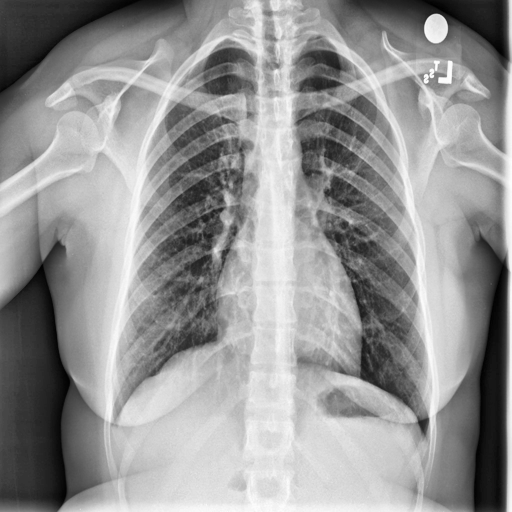
Finding: NORMAL